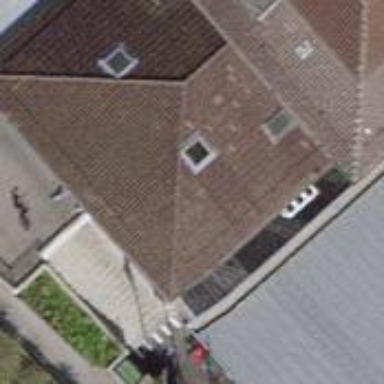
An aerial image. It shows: Transportation building with skillion roof tiles.